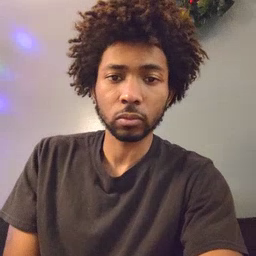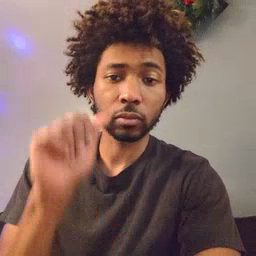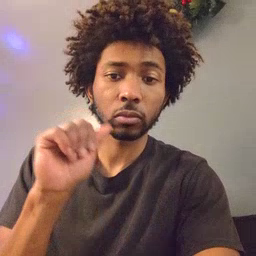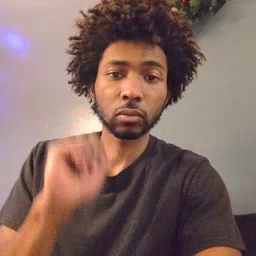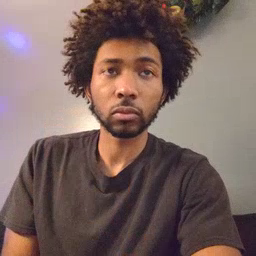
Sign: aunt